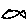
Label: fish